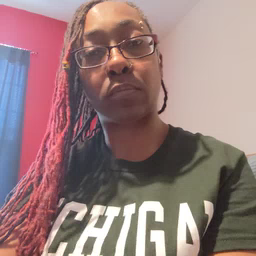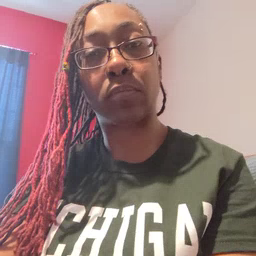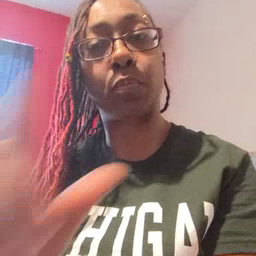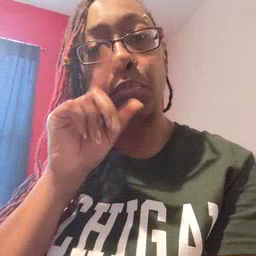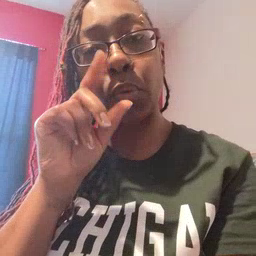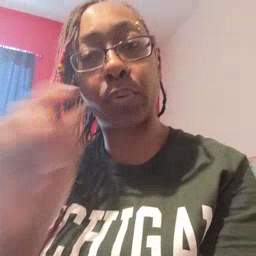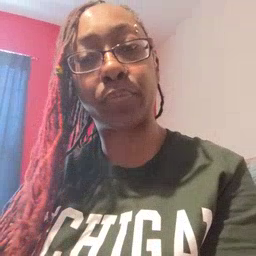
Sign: bird